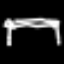
Label: bed